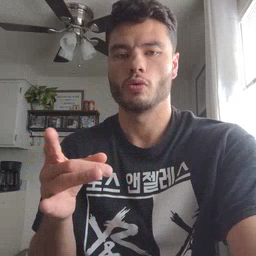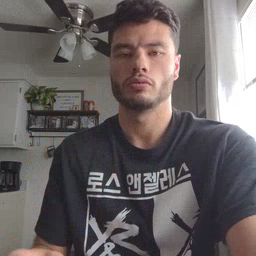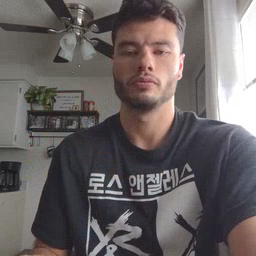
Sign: story